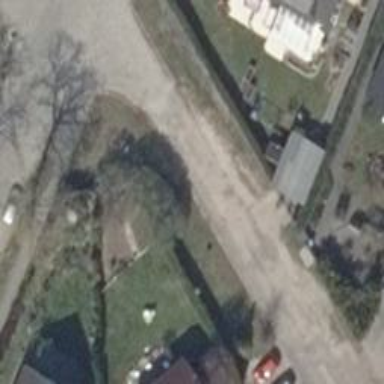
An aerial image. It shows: Residential road.